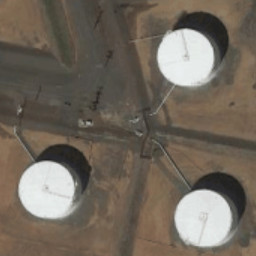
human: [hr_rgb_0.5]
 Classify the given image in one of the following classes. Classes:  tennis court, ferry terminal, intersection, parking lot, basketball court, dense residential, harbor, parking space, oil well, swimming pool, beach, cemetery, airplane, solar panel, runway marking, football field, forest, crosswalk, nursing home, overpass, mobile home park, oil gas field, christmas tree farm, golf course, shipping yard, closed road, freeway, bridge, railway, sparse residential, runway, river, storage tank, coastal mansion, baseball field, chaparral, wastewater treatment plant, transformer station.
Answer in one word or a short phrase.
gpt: storage tank